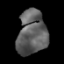
Tissue: prostate
Cell type: T cells
Senescence score: 0.3358
Nuclear area (px): 1262
Mean DAPI intensity: 96.273